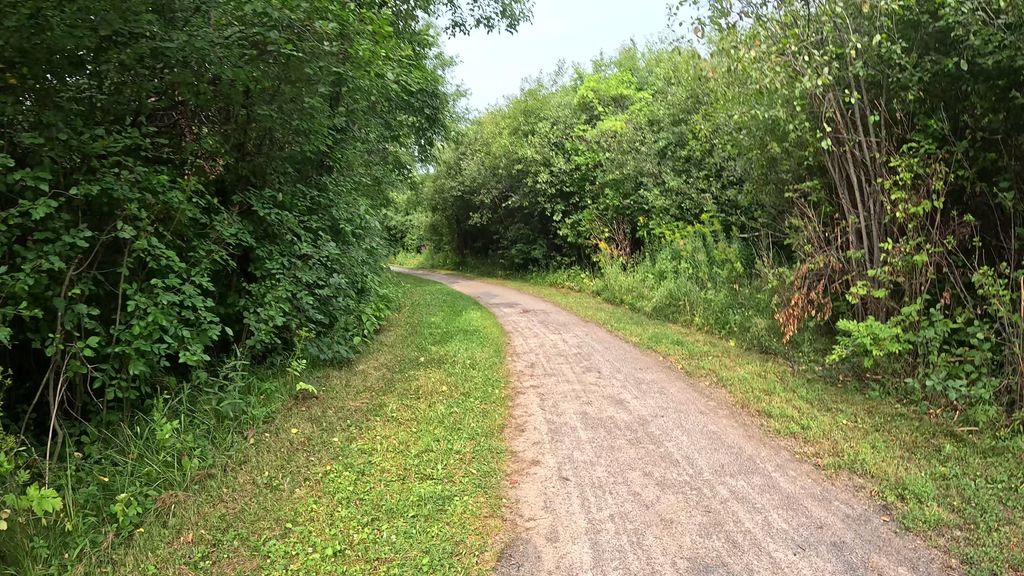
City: ottawa-gatineau